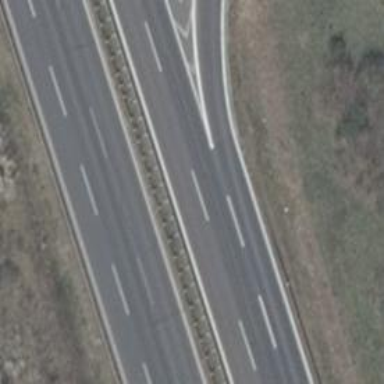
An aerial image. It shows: Trunk highway designated as motorroad.